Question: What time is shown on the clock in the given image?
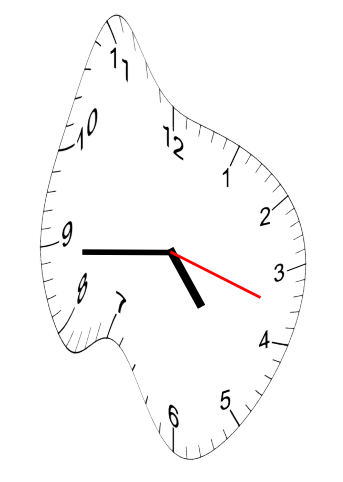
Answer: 04:44:18